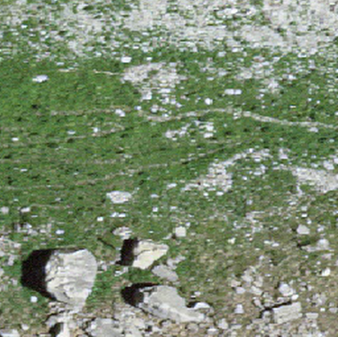
Label: bouldering_area